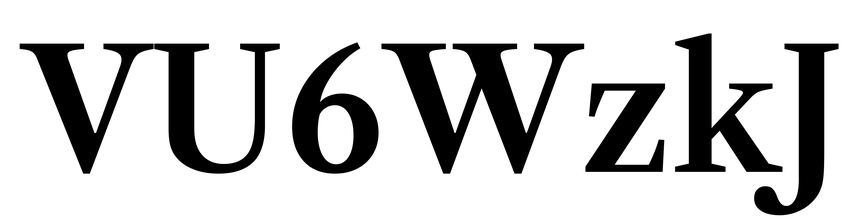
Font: LibreCaslonText_SemiBold